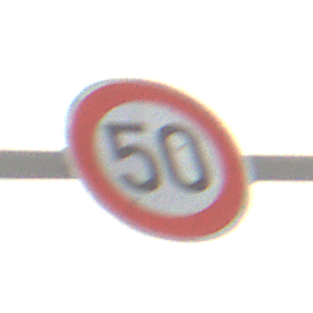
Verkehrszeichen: Geschwindigkeit50
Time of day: MorningAfternoon
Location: Outdoor (Nature)
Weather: Overcast
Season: Winter
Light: Natural